Question: I have an unordered list like so...
'''
<ul class="dangling-menu">
<li><i class="fa fa-trophy fa-2x full-line"></i>l1</li>
<li><i class="fa fa-cogs fa-2x full-line"></i>l2</li>
<li><i class="fa fa-lightbulb-o fa-2x full-line"></i>l3</li>
<li><i class="fa fa-flask fa-2x full-line"></i>l4</li>
</ul>
'''
I would like to make this list flat [side by side, i.e]. display:inline does it for me.
'''
.dangling-menu{
text-align:center;
border-bottom:1px #e8e8e8 solid;
}
.dangling-menu li{
list-style-type:none;
}
.full-line{
display:block;
}
'''
Almost everything is okay... except the li is vertical. I want the layout out be horizontal. Please assist.
This is how it looks like...

I want the icons to be adjacent to each other, but the text below should be as is.
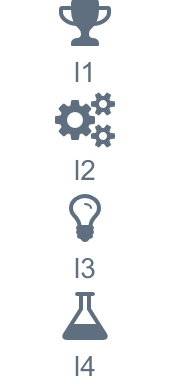
Answer: You just need to add 'display: inline-block;' to your '.dangling-menu' class as follow:
'''
.dangling-menu li{
list-style-type:none;
display: inline-block;
}
'''
JsFiddle: <URL>